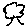
Label: tree